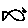
Label: fish